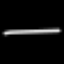
Label: line